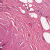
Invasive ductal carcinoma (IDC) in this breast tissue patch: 0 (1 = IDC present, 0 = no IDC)